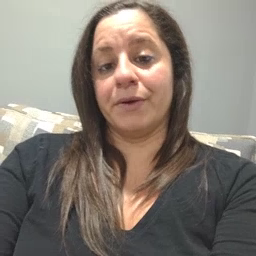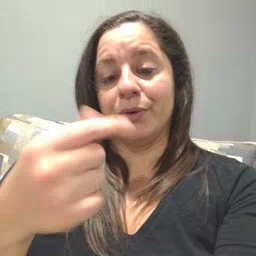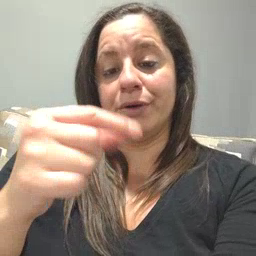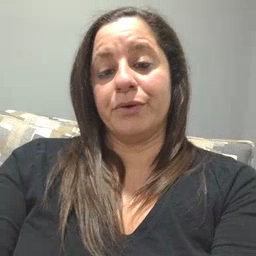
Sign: green